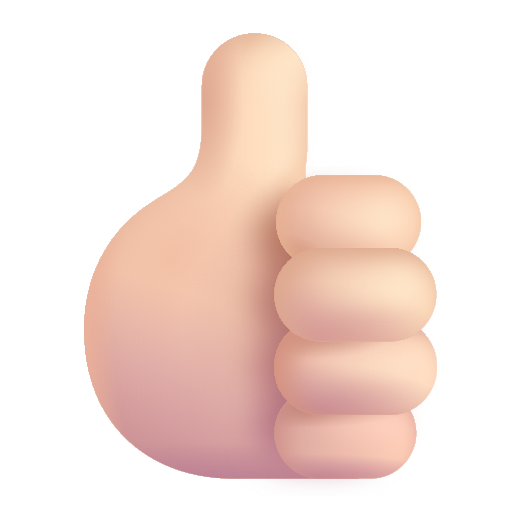
thumbs up color light